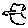
Label: bird